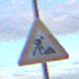
Verkehrszeichen: Arbeitsstelle
Umgebung: Outdoor, Suburban
Tageszeit: SunriseSunset
Wetter: PartlyCloudy
Licht: Natural
Jahreszeit: NotSpecified
Kontrast: LowContrast